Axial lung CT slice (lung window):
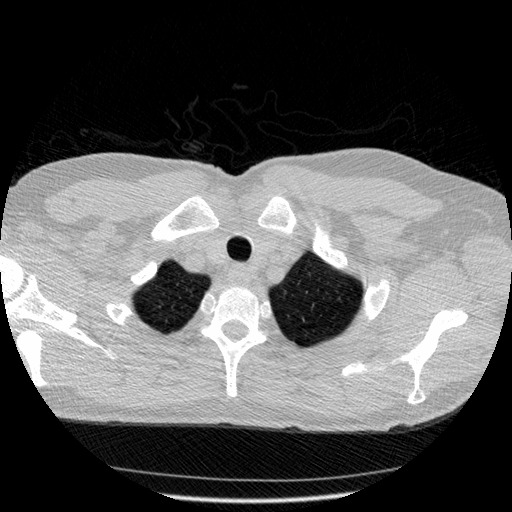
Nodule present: no